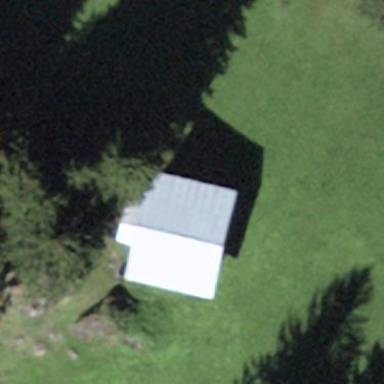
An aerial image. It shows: Shed.